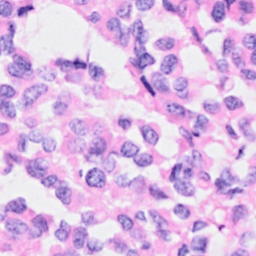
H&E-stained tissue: Breast